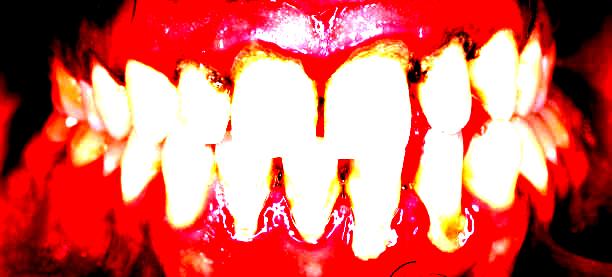
Condition: Gingivitis